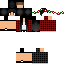
A female human skin with dark skin, wearing black long hair dressed in a red tshirt and red pants, featuring a closed mouth.